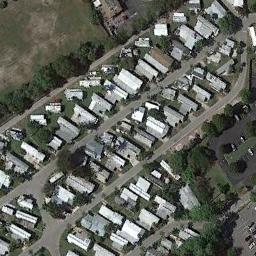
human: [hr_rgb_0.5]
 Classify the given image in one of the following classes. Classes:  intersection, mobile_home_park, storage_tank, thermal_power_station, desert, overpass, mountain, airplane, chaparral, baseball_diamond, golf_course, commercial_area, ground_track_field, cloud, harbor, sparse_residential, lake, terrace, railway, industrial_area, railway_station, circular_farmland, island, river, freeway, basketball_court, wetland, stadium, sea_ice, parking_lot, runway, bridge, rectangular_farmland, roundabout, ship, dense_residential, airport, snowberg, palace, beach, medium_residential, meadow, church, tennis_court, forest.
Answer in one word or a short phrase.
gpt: mobile_home_park